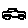
Label: car